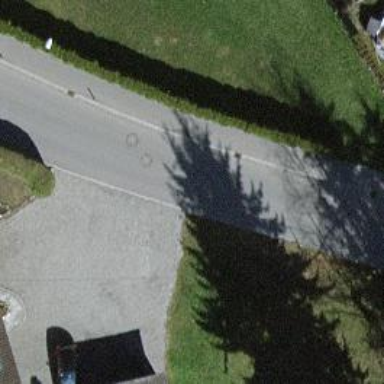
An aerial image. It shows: Residential road with asphalt surface and sidewalk on the left.